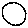
Label: circle